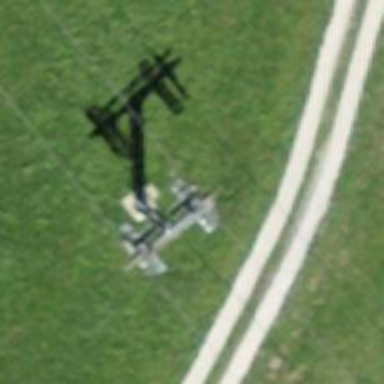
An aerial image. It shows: Pylon for aerialway.